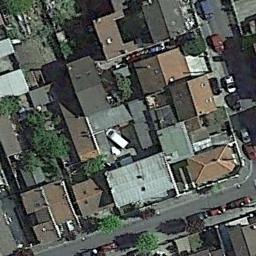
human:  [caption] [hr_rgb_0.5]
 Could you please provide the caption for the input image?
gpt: There are many roads and neatly arranged houses and trees and many vehicles in densely populated areas .

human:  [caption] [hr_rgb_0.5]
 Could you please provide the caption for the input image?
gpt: Residential houses stand in three rows .

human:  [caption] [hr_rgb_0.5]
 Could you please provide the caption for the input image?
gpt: A dense residential area with lots of houses next to each other is surrounded by some roads .

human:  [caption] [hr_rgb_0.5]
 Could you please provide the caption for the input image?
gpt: The dense residential is next to the road with some cars .

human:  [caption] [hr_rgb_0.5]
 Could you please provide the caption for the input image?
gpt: There are brown and black buildings on dense residential area .